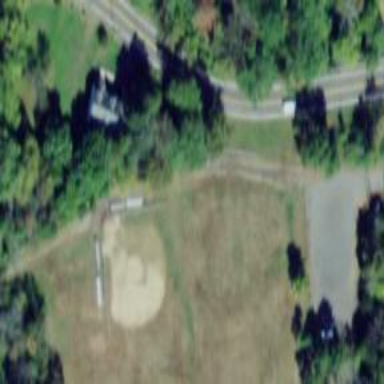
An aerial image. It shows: Baseball pitch for leisure land activities.